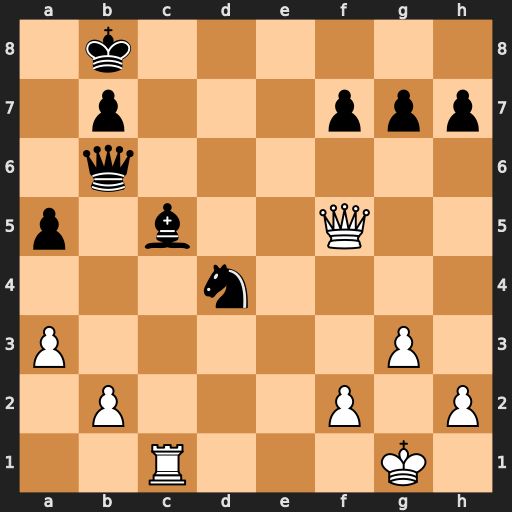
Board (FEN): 1k6/1p3ppp/1q6/p1b2Q2/3n4/P5P1/1P3P1P/2R3K1
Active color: w
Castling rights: -
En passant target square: -
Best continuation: Qxc5 Qxc5 Rxc5